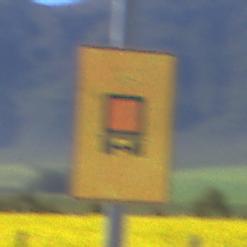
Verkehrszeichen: KennzeichnungspflichtigeFahrzeugeGefaehrlicheGueterOhnePfeilsymbol
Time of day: MorningAfternoon
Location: Outdoor (RoadRail)
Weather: Clear
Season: NotSpecified
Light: Natural